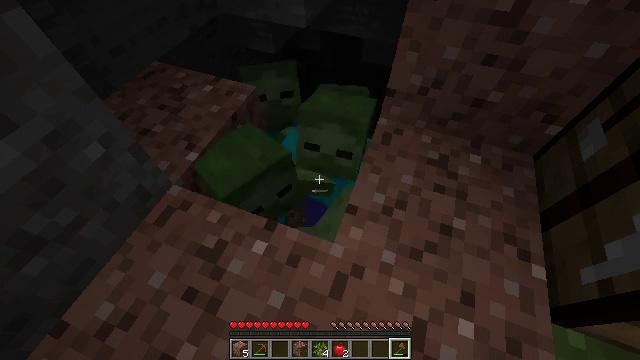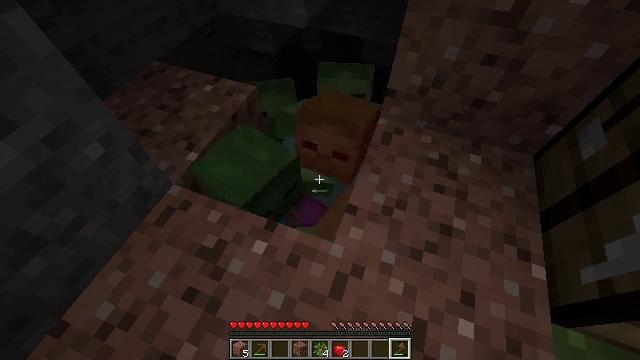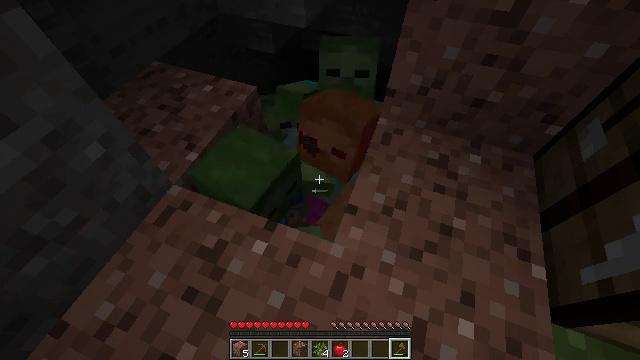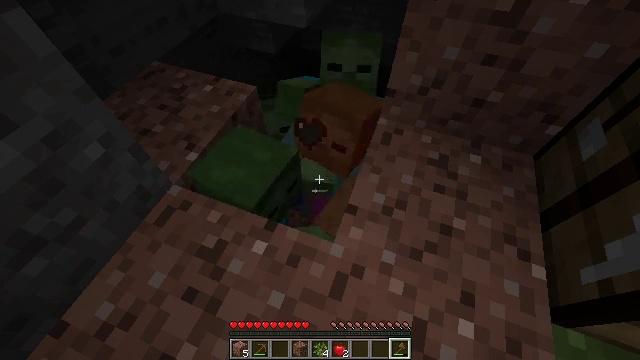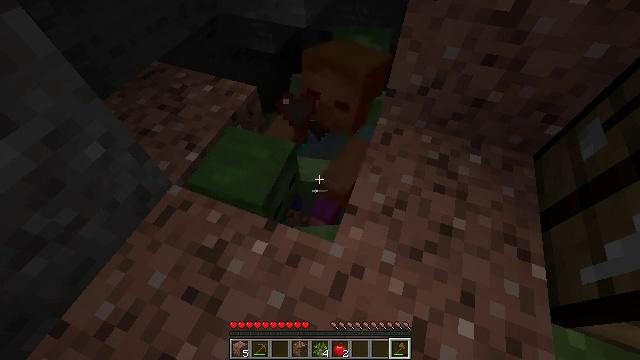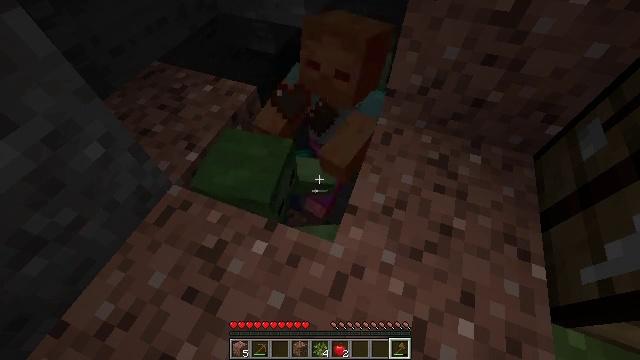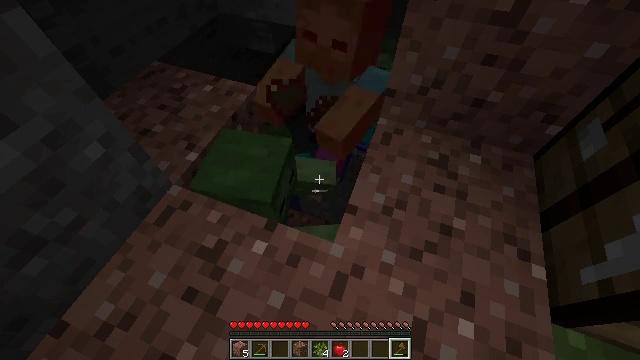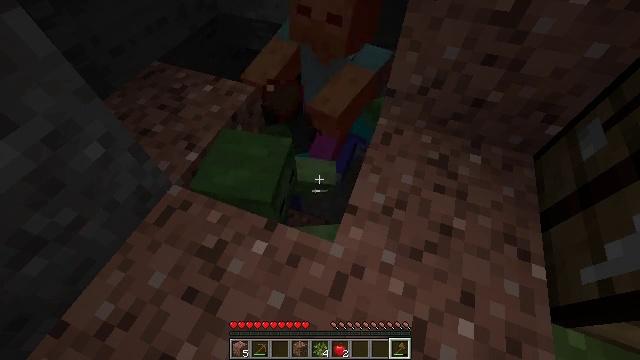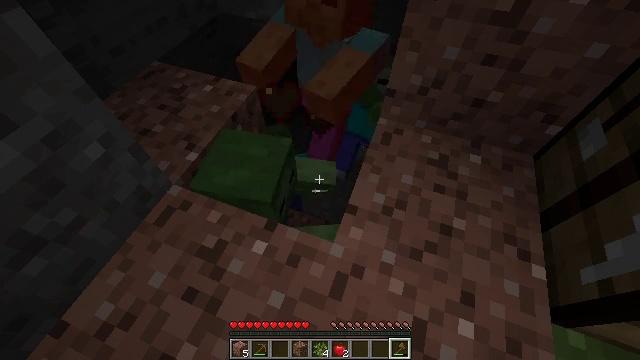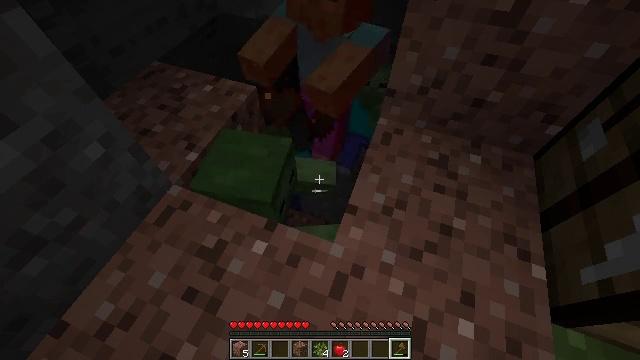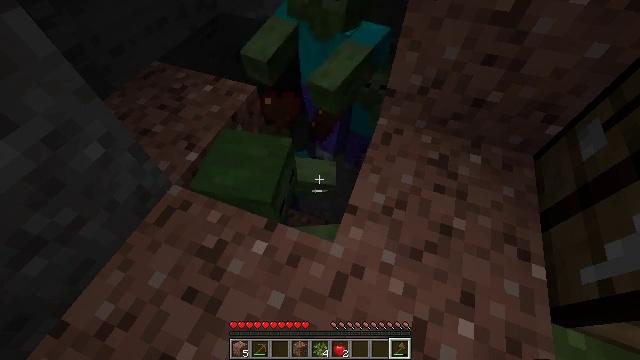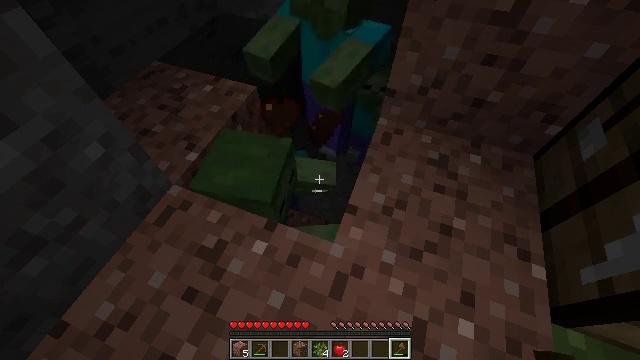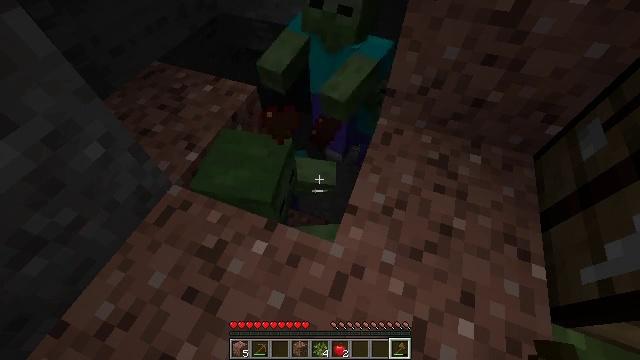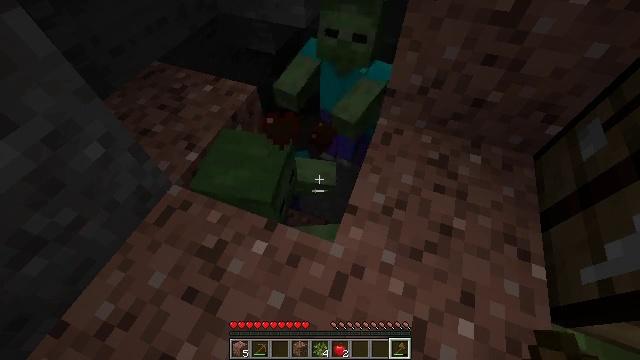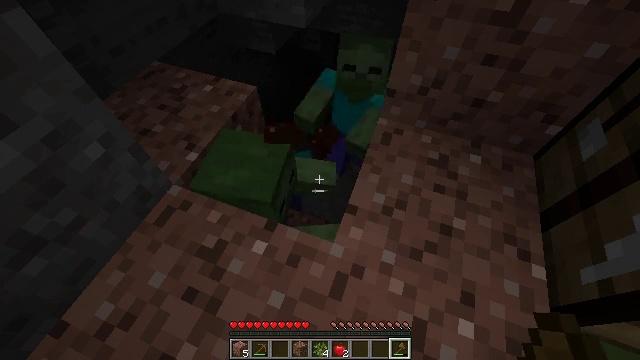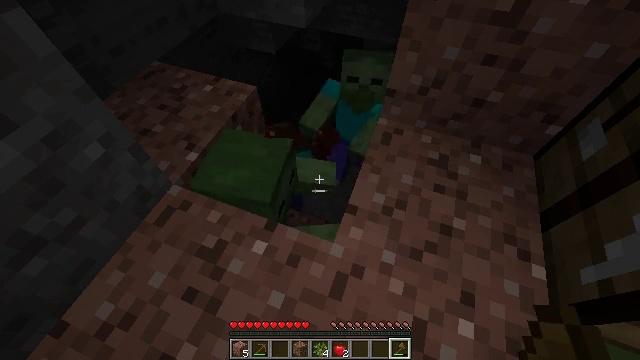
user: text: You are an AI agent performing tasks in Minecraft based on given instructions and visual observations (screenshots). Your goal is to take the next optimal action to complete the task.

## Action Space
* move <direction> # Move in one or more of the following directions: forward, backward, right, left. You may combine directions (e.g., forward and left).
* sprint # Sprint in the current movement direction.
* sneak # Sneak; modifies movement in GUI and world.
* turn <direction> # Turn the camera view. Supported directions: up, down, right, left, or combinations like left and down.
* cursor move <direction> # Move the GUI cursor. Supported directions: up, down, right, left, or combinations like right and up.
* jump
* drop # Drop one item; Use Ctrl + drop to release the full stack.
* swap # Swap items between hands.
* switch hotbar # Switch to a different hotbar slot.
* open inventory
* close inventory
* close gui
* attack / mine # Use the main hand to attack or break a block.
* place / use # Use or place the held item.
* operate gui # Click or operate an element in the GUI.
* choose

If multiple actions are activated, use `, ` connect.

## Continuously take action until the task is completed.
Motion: motion action
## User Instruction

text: Combat the zombie.
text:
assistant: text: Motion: sneak
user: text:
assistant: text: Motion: sneak
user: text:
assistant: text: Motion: sneak
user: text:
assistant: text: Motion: sneak
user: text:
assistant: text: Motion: sneak
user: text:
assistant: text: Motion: sneak
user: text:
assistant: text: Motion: sneak
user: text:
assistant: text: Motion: sneak
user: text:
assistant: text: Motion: sneak
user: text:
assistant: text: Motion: sneak
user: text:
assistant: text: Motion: sneak
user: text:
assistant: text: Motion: sneak
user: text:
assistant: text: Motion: sneak
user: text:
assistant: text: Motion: sneak
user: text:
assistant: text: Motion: sneak
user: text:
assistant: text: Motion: sneak
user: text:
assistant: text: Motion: sneak
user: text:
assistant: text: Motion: sneak
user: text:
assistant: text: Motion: sneak
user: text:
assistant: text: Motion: sneak
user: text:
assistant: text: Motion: sneak, attack / mine
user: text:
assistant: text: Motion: sneak, attack / mine
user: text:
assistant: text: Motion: sneak, attack / mine
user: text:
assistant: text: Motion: sneak, attack / mine
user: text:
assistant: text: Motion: sneak, attack / mine
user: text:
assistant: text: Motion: sneak
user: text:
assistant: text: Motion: sneak
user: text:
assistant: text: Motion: sneak
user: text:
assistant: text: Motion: sneak
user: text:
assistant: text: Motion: sneak